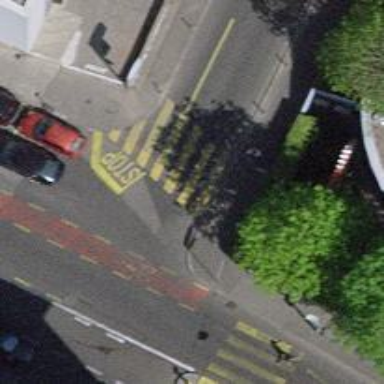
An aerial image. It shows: Residential road with asphalt surface. There are sidewalks on both sides and opposite lane cycleway.